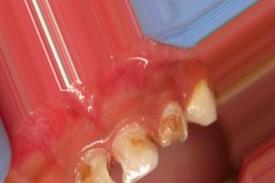
Condition: Caries